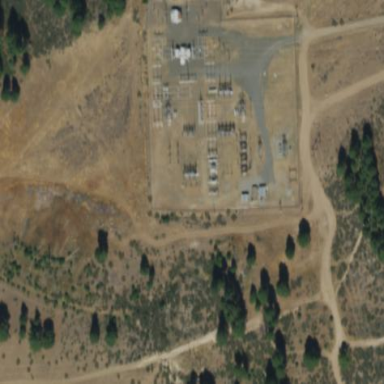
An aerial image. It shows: Power substation.